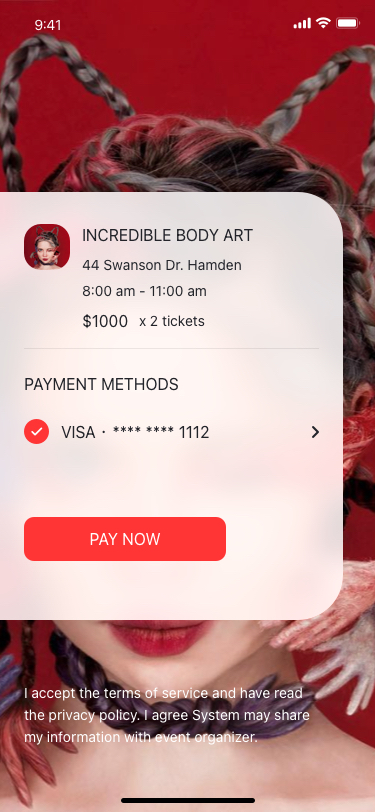
Text in this UI design:
INCREDIBLE BODY ART
44 Swanson Dr. Hamden
8:00 am - 11:00 am
x 2 tickets
$1000
PAYMENT METHODS
VISA · **** **** 1112
PAY NOW
I accept the terms of service and have read the privacy policy. I agree System may share my information with event organizer.